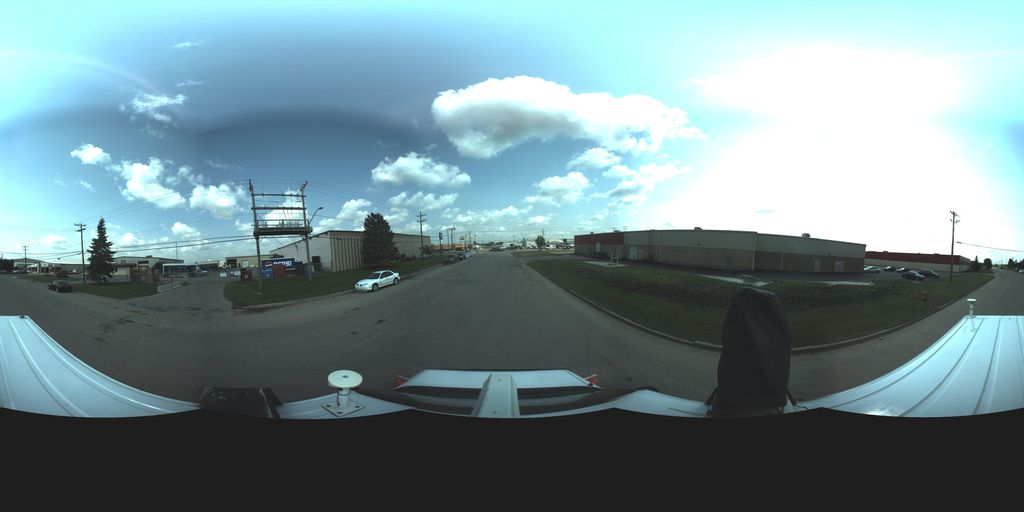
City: saskatoon